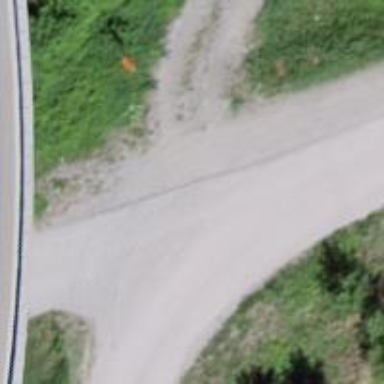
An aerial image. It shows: Unclassified road with fine gravel surface.